Question: I have a list of items, each one has it's own 'settings' option. On click of the options, a dropdown (powered by <URL>.
This only occurs in the management area of the site so I can't give a link to view the issue/source code. I suspect it has something to do with the height of the window relative to the position of the trigger element. I attempted setting the class to 'dropdown-relative' as per source FAQ's yet it has the same outcome.
Any thoughts on how to troubleshoot this? Please let me know if further info is needed.
Code for trigger:
'''
<div class="venue">
<a href="#" data-dropdown="#dropdown-'.$v->id.'">Options</a>
</div>
'''
Code for hidden element that displays on click:
'''
<div id="dropdown-'.$v->id.'">
<form and dropdown content is here>
</div>
'''
CSS from dropdown
'''
element.style {
display: block;
left: 469.083px;
top: 327px;
}
.dropdown {
display: none;
position: absolute;
z-index: <PHONE>;
}
'''
Image of issue

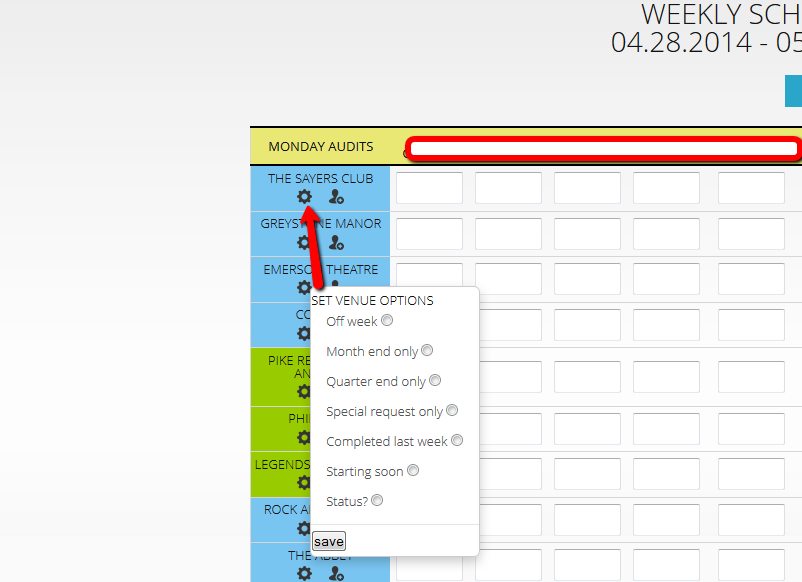
Answer: 'position: absolute;' in your .dropdown class will stop it from dynamically changing it's location based on where you are in the page, try removing that.